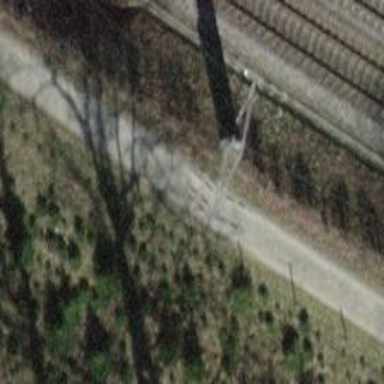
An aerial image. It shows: Power line in the image.